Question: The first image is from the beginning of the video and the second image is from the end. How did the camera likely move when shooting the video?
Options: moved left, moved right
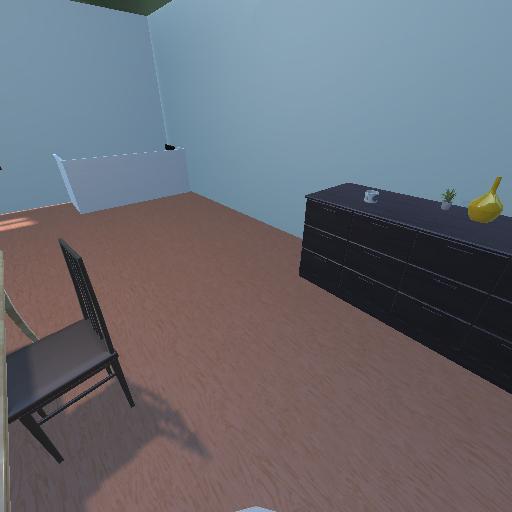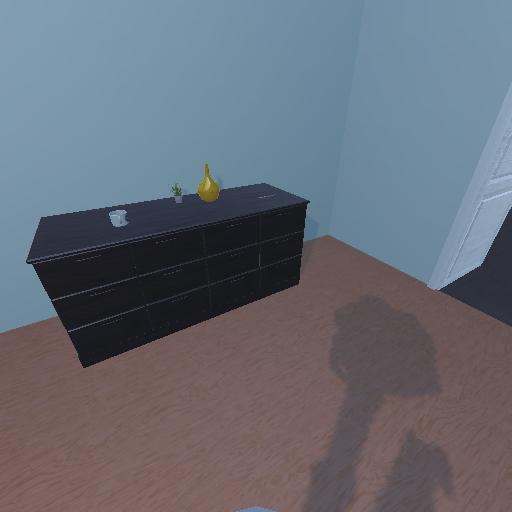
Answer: moved left